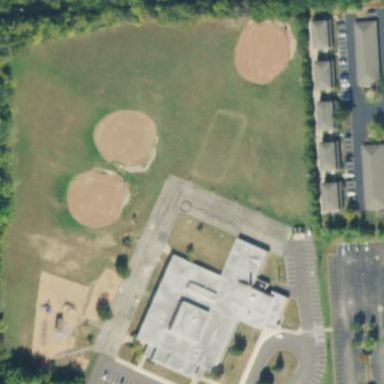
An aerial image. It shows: School.